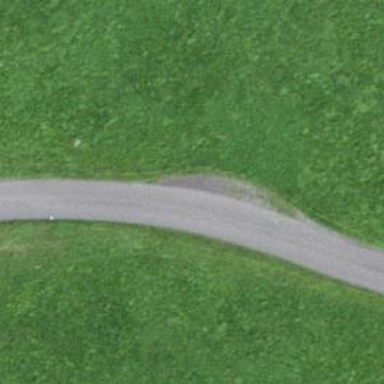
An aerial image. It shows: Passing place on the road.